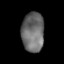
Tissue: lung
Cell type: Epithelial cells
Senescence score: 0.1957
Nuclear area (px): 865
Mean DAPI intensity: 107.919